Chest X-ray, PA view. Patient: 76 years old, sex M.
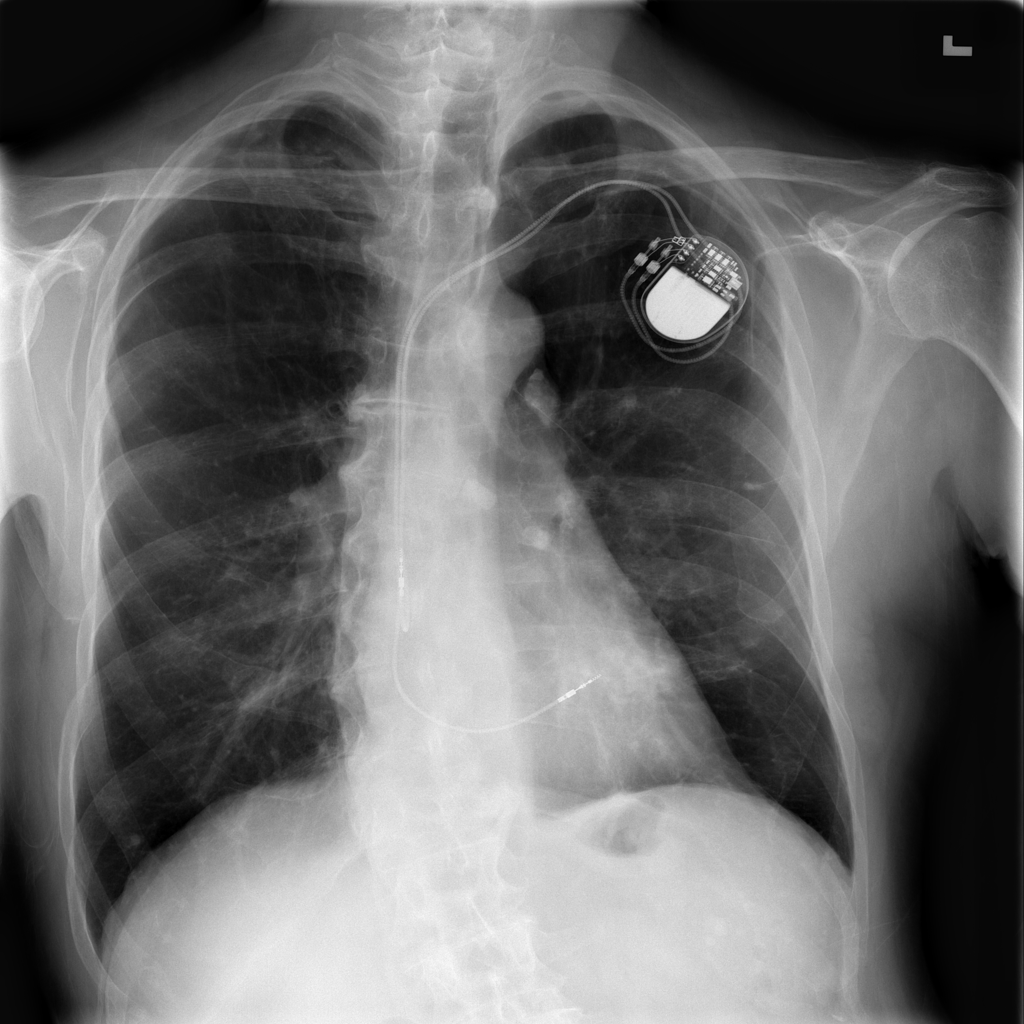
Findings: Nodule